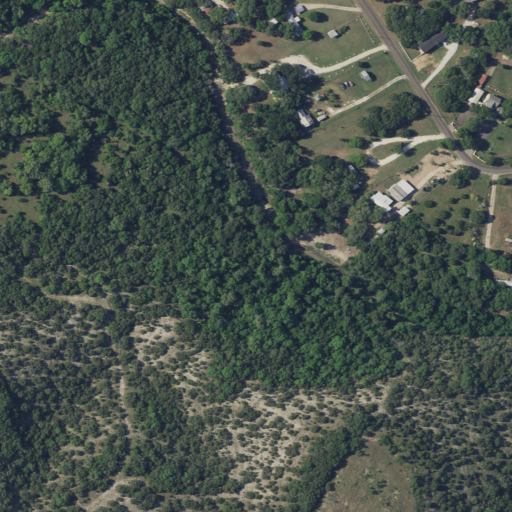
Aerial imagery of valley in Texas named Snake Hollow containing evergreen forest, deciduous forest, grassland, shrub, low intensity development, open development, and woody wetlands